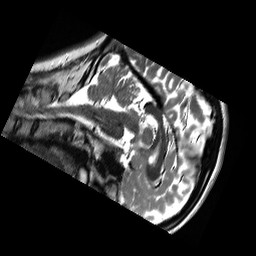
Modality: T2w
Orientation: sagittal
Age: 21
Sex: female